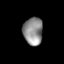
Tissue: prostate
Cell type: Fibroblasts
Senescence score: 0.708
Nuclear area (px): 528
Mean DAPI intensity: 141.892